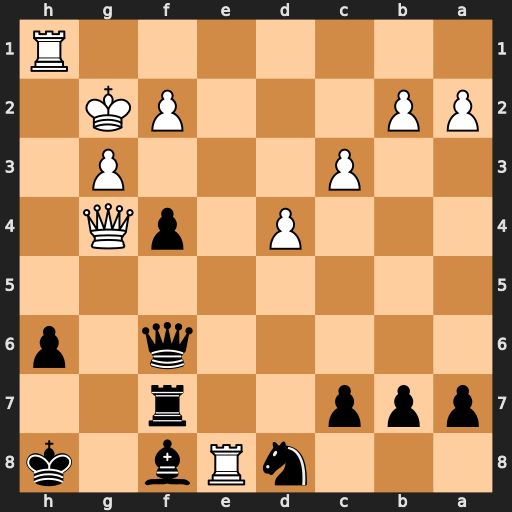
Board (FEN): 3nRb1k/ppp2r2/5q1p/8/3P1pQ1/2P3P1/PP3PK1/7R
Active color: b
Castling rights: -
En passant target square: -
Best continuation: Qc6+ Qf3 Qxe8